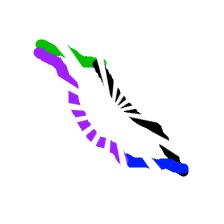
Shape: parallelogram